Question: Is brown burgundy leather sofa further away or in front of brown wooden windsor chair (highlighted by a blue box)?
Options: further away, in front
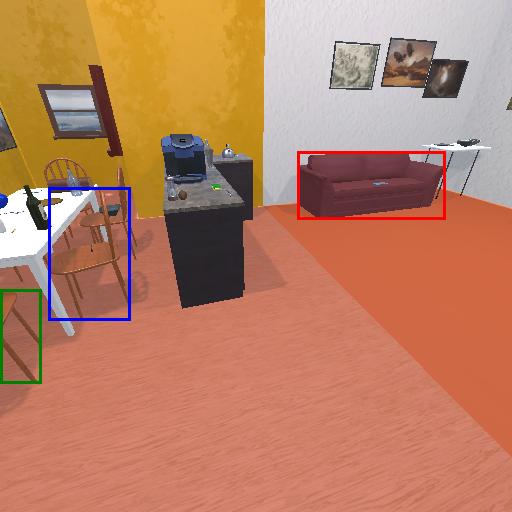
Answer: further away